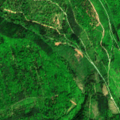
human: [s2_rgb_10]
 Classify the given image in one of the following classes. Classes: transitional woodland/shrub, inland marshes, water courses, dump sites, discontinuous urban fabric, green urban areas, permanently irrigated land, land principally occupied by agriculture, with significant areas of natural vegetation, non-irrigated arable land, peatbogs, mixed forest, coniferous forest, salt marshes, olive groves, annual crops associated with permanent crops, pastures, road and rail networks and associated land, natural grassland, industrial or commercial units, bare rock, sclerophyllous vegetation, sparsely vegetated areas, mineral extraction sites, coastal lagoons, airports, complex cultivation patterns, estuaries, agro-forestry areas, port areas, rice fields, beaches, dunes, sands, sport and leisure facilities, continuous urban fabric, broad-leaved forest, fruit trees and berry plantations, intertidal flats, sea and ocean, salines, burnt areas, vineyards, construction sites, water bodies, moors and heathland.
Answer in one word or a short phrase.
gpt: broad-leaved forest, coniferous forest, mixed forest